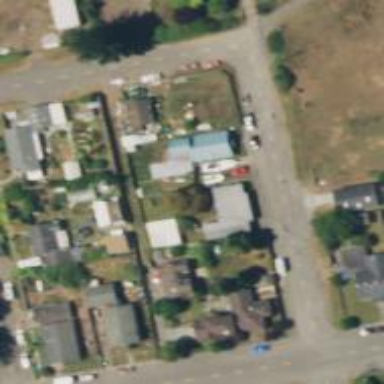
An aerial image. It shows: Alleyway designated as service road.